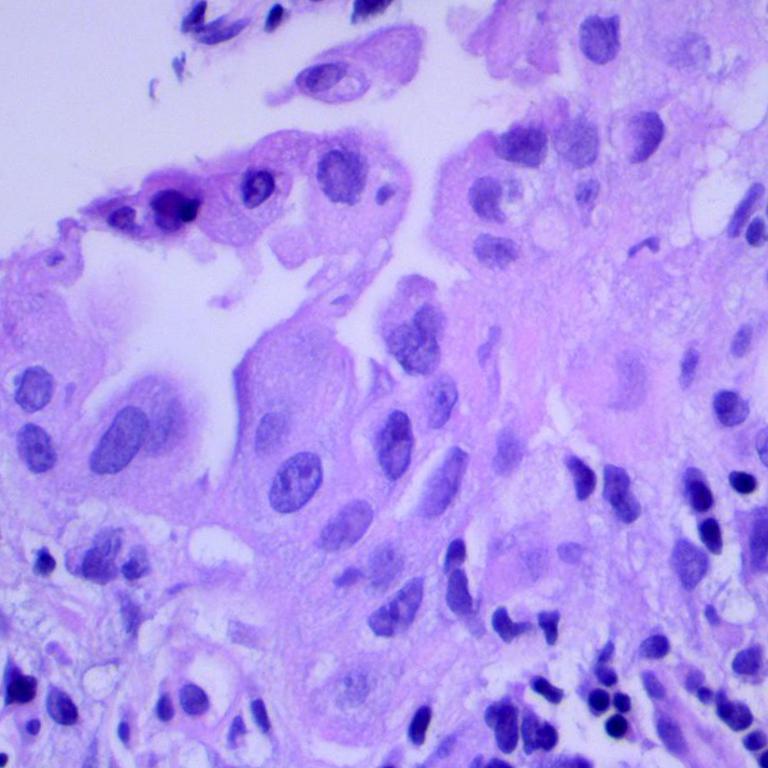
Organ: lung
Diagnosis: adenocarcinomas